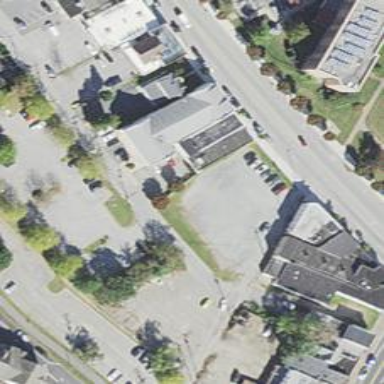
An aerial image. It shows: Convenience shop.